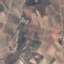
Label: PermanentCrop